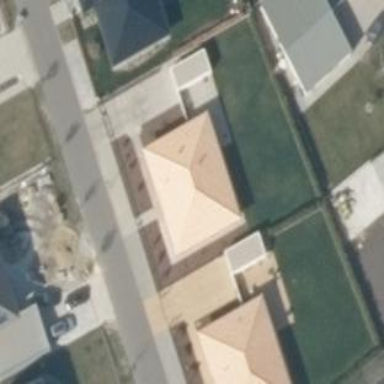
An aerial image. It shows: Simple house.